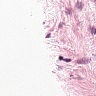
Metastatic tissue present: no